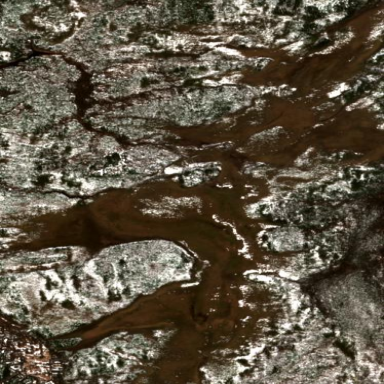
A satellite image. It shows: Bog wetland.